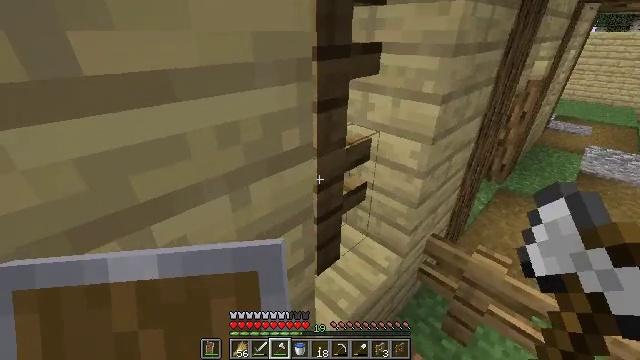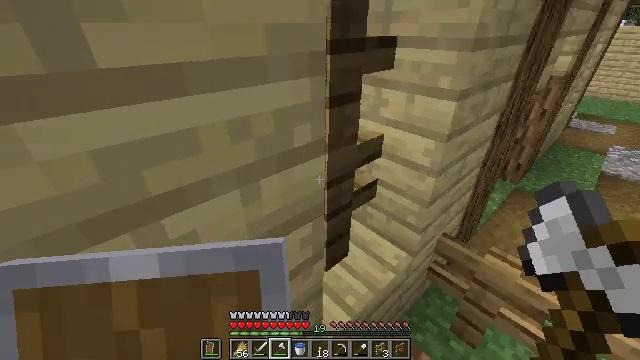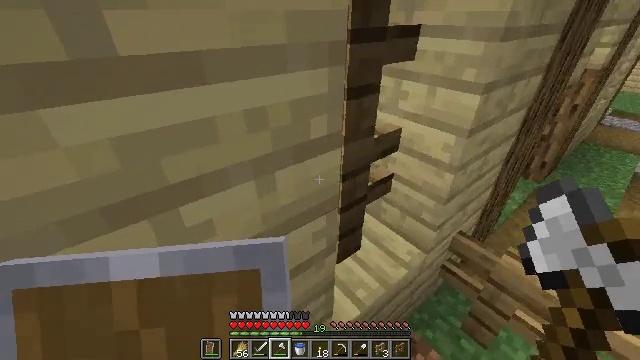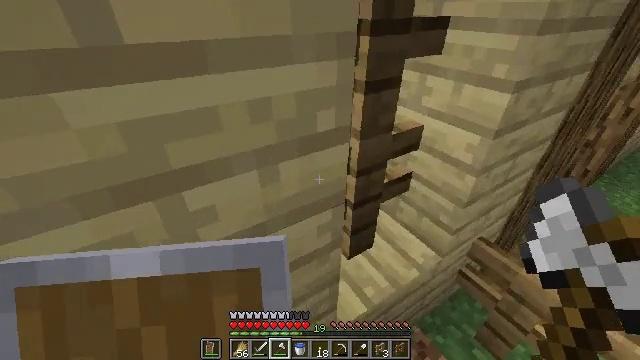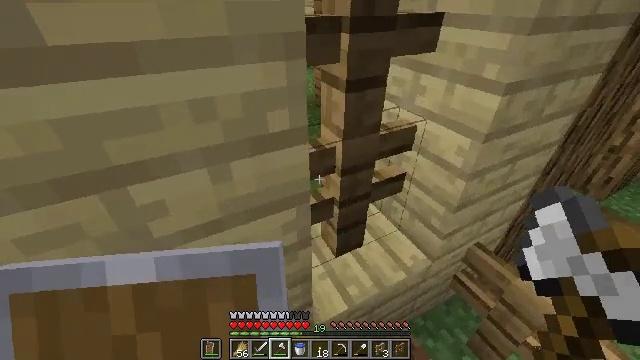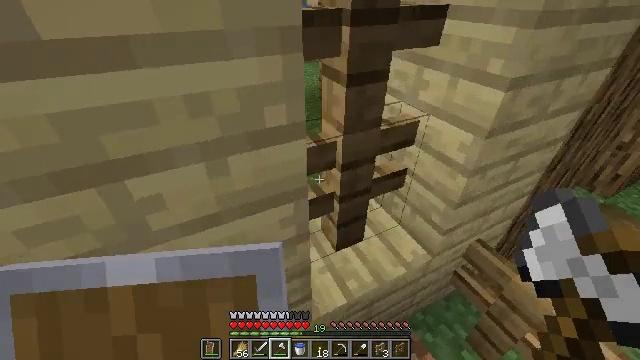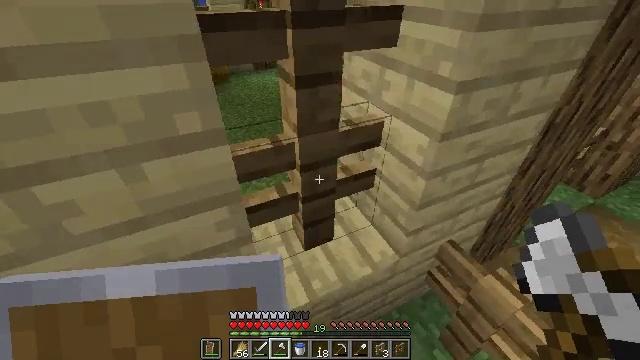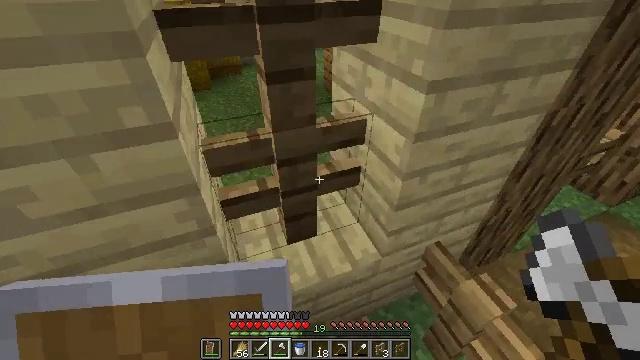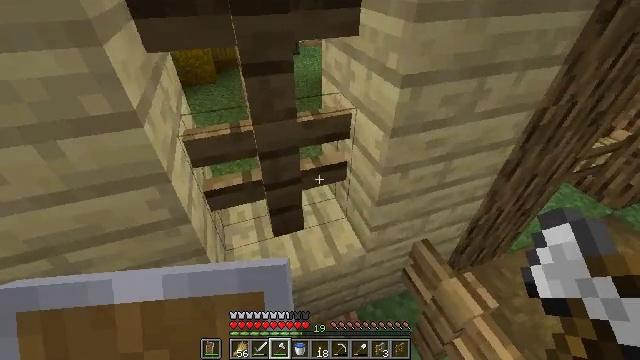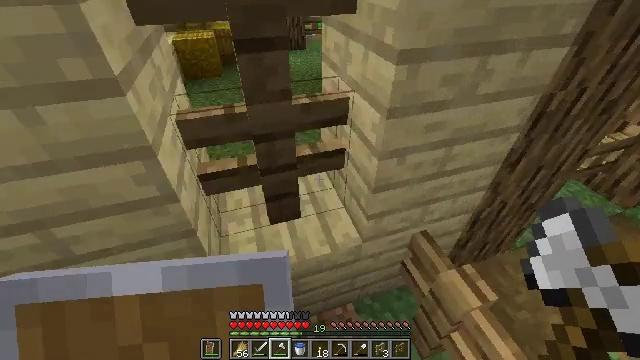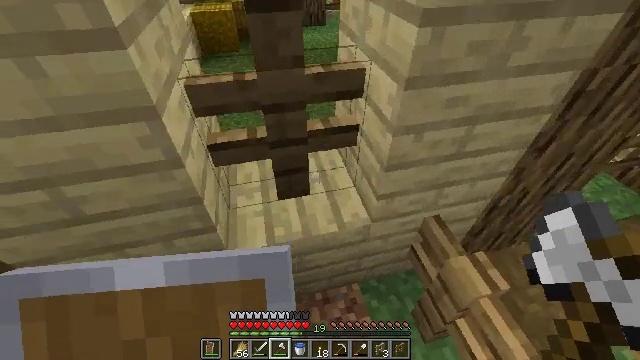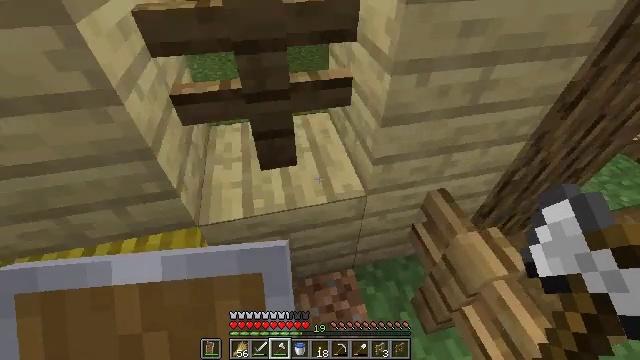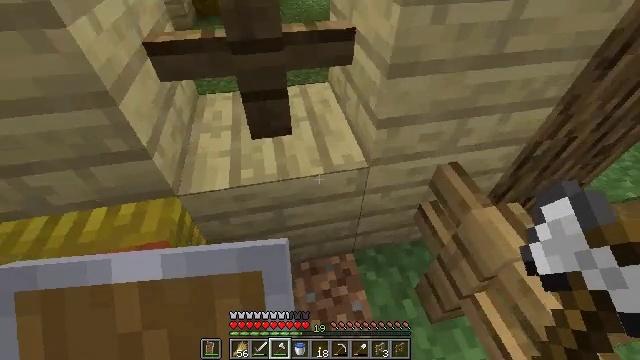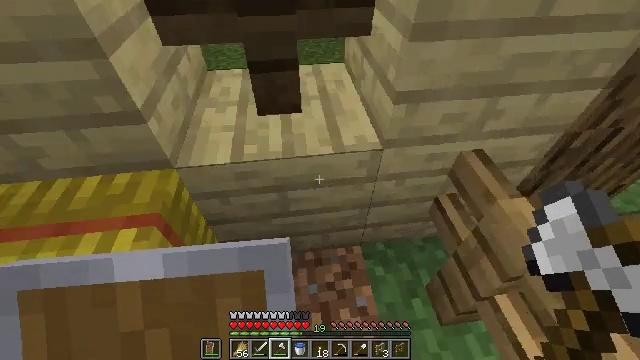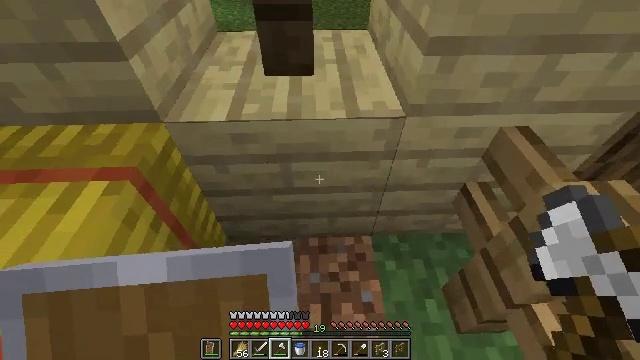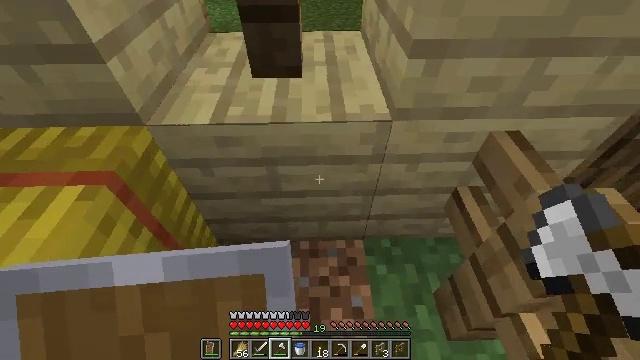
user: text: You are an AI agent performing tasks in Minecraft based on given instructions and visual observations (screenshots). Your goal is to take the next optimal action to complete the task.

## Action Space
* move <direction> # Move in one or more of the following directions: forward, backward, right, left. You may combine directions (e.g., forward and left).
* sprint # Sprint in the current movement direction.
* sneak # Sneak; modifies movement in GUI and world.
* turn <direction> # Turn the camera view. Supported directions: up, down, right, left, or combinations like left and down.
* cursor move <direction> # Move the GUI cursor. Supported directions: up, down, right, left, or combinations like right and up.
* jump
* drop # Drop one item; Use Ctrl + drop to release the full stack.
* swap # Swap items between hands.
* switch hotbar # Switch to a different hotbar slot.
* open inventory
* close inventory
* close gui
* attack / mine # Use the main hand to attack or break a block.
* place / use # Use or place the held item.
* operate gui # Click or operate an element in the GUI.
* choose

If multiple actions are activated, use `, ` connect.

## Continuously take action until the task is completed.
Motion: motion action
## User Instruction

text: Attack the birch planks to recycle them.
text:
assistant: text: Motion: turn left and down
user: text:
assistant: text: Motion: turn left and down
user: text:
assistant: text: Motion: move right, turn left and down
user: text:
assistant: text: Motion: move right, turn left and down
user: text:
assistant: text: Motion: move right, turn left and down
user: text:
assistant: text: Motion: move right
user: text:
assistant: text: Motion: move right, turn left and down
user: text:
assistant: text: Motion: turn left
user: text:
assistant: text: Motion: turn left
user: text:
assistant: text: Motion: turn left and down
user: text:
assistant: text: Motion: turn down
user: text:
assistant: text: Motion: turn left and down
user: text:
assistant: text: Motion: turn left
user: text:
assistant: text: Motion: turn left
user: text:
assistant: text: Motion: no_op
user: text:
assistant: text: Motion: no_op
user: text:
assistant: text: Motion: turn left and up
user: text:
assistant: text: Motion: turn left and up
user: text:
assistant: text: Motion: no_op
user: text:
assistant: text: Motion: attack / mine
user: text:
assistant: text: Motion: attack / mine
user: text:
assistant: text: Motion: attack / mine
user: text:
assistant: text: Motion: attack / mine
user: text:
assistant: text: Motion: attack / mine
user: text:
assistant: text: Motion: attack / mine
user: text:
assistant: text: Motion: attack / mine
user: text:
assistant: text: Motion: attack / mine
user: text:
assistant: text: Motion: attack / mine
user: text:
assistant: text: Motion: attack / mine
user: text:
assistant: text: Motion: attack / mine